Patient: sex F, age 65
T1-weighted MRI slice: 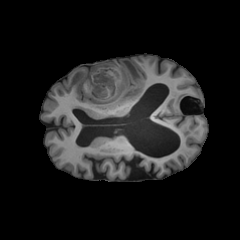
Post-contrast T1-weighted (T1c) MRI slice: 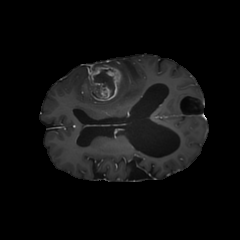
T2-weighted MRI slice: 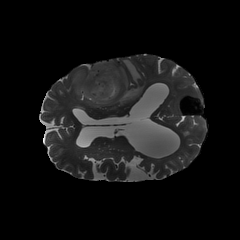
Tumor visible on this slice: yes
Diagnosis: Glioblastoma, IDH-wildtype
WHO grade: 4